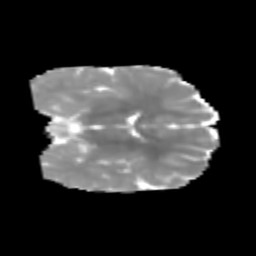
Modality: MD
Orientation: coronal
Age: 6
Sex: male
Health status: healthy